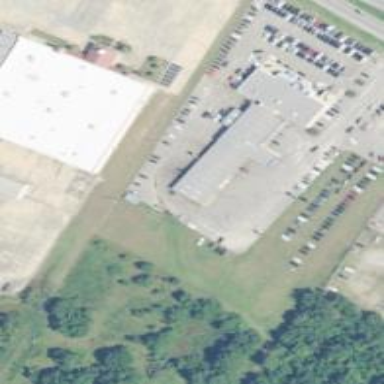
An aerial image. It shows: Car shop building.